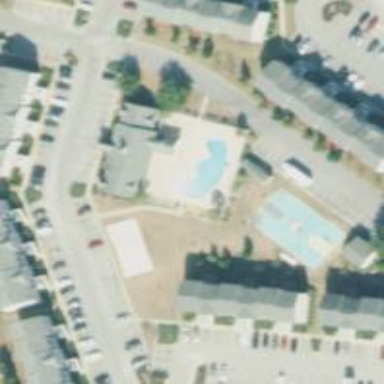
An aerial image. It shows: Swimming pool located in leisure land.